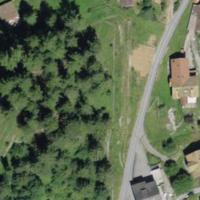
EUNIS habitat code: 43
Species observed at this site:
Tanacetum vulgare
Lomographa temerata
Erebia medusa
Colias hyale
Coccinella septempunctata
Cupido minimus
Aporia crataegi